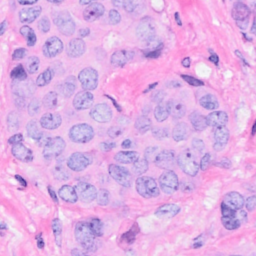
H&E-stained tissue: Breast